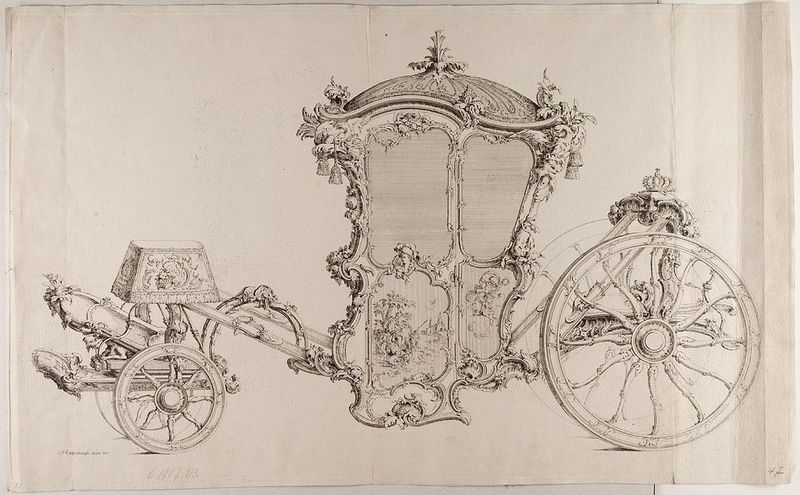
Titel: Prunkwagen, Blatt aus einer Folge
Künstler: Johann Michael Hoppenhaupt
Standort: Hamburg
Institution: Museum für Kunst und Gewerbe Hamburg
Schlagwörter: vogel, fenster, geschwungen, blüten, dach, barock, krone, rokoko, räder, papier, grafik, graphik, kutsche, floral, ornamente, fotografie, photographie, druckgraphik, druckgrafik, radierung, deichsel, gestalten, girlanden, fabelwesen, prunk, ungeheuer, nabe, verzierungen, fahrzeuge, monster, rocaille, kutschbock, tieren, fabeltier, fabeltiere, zwitterwesen, monstrum, style, reproduktionen, blumengewinde, druckerzeugnisse, muschelwerk, vögel, tierornamente, ornamentstich, vorlageblätter